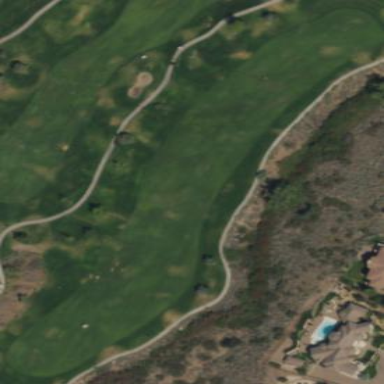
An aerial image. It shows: Golf fairway surrounded by grass.